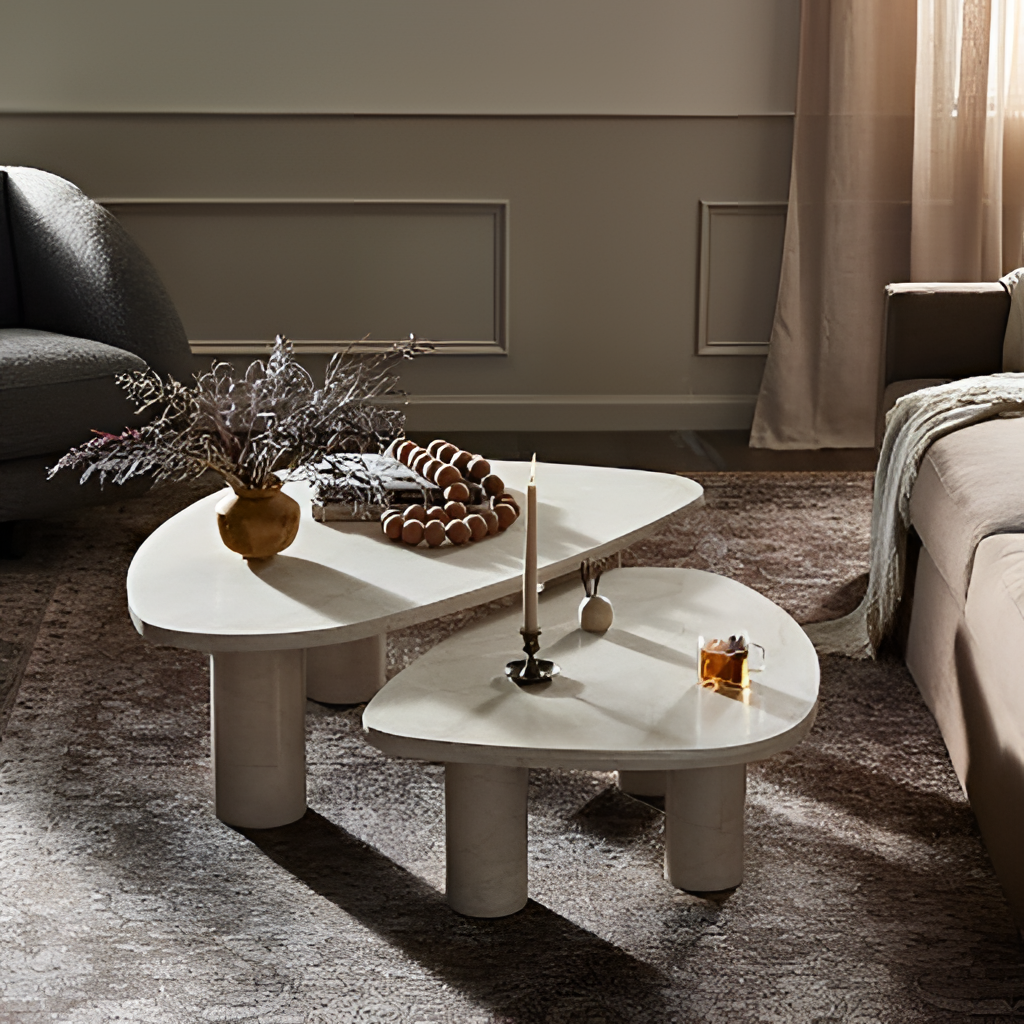
white stone coffee table, living room, paint wallpaper, with solid pattern, fabric flooring, with textured pattern, contemporary